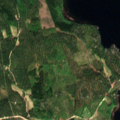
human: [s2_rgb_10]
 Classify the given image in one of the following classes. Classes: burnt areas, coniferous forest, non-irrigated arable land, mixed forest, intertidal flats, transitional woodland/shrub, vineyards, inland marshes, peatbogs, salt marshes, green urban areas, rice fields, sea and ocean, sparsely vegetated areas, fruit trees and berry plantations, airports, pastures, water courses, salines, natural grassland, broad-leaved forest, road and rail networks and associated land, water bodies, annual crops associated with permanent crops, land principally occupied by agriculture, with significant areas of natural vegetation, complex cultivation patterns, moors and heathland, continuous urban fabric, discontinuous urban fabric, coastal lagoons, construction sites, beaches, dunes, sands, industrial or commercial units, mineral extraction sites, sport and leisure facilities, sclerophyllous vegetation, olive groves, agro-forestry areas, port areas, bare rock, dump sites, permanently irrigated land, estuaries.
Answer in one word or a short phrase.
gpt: coniferous forest, mixed forest, water bodies